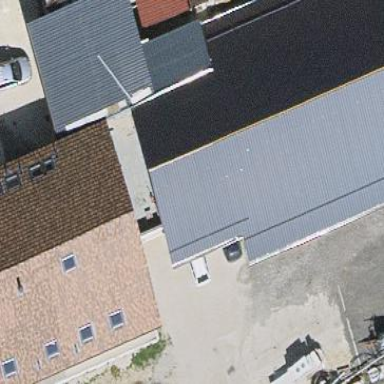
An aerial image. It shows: Farm shop located in building.